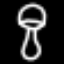
Label: mushroom